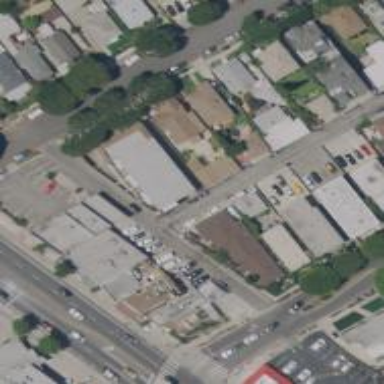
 with retail establishments along its sides."